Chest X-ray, AP view. Patient: 27 years old, sex F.
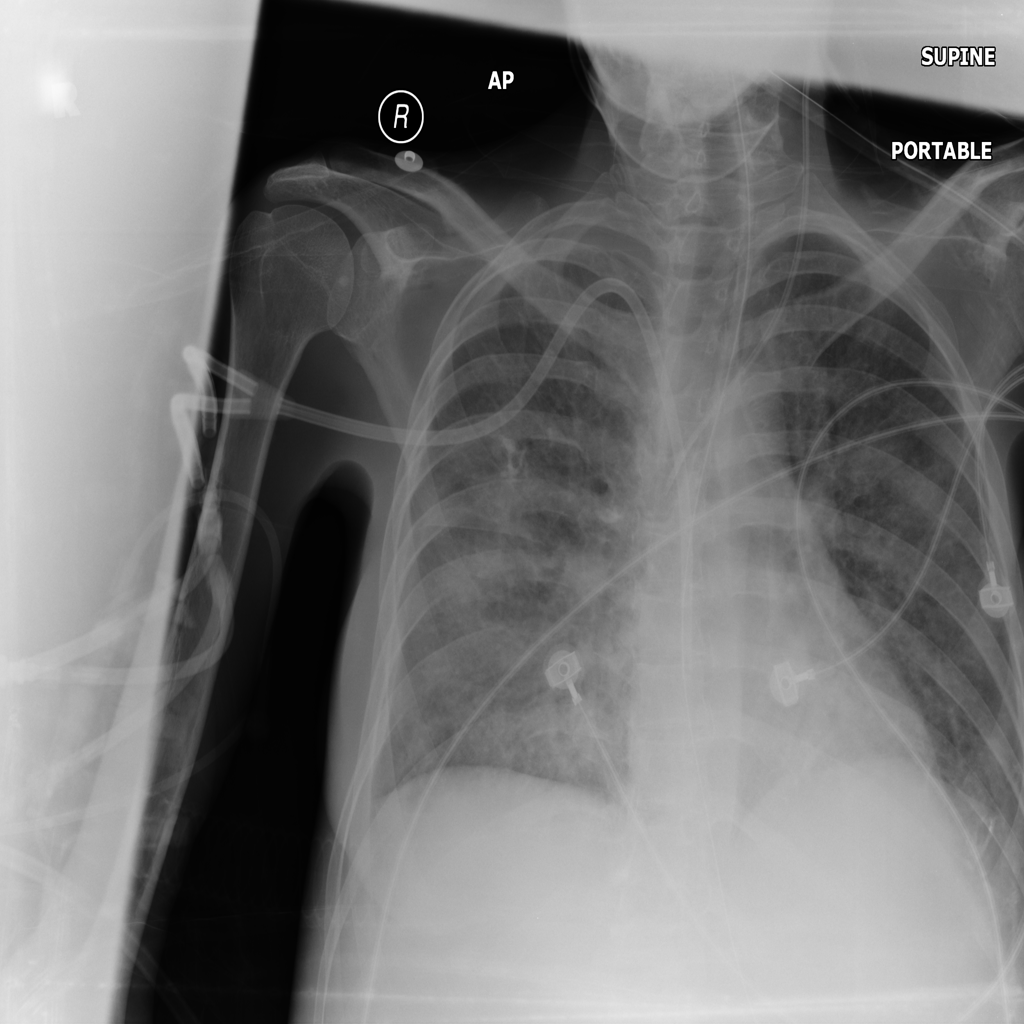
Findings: Infiltration